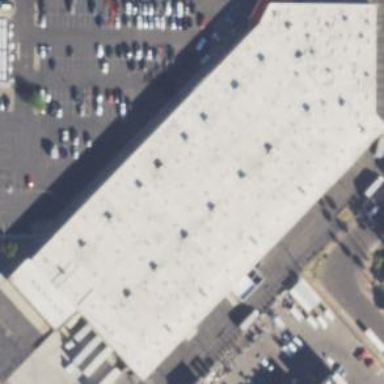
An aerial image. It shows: Wholesale shop within building.